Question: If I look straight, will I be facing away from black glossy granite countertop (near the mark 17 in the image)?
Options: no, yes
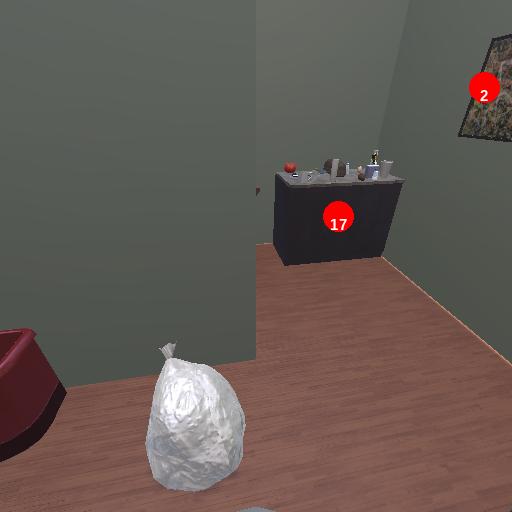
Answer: no